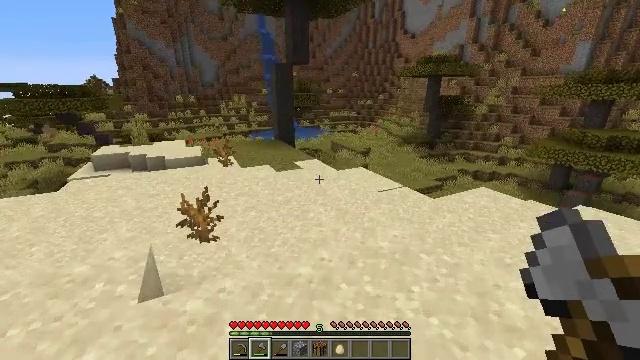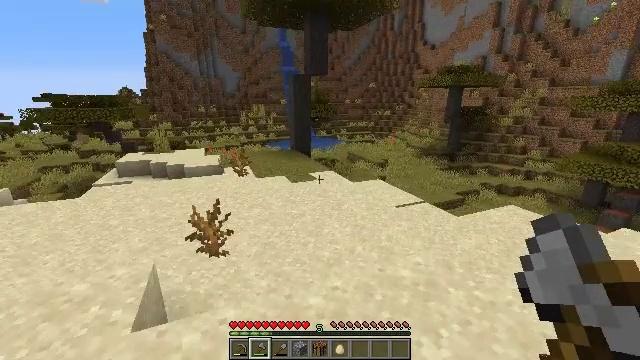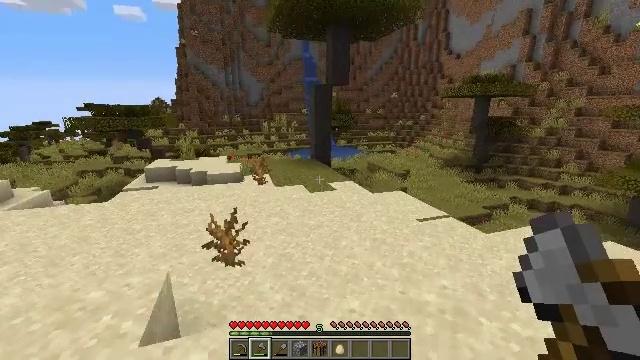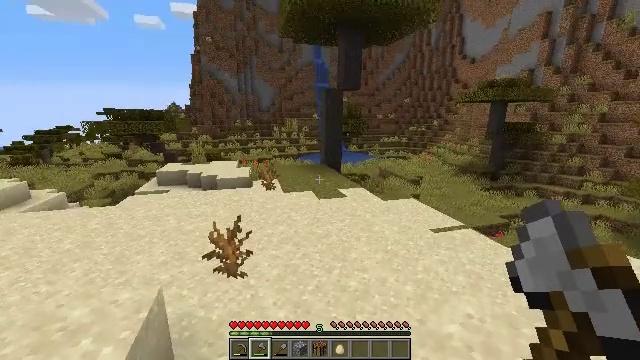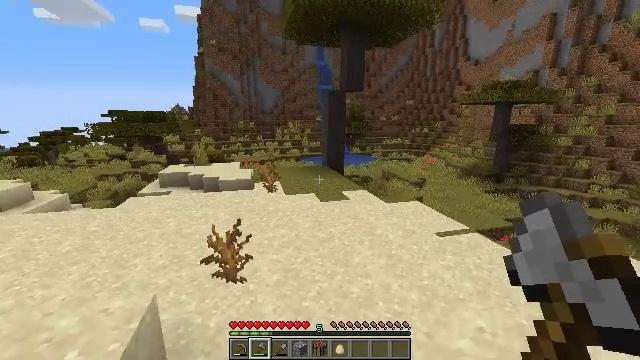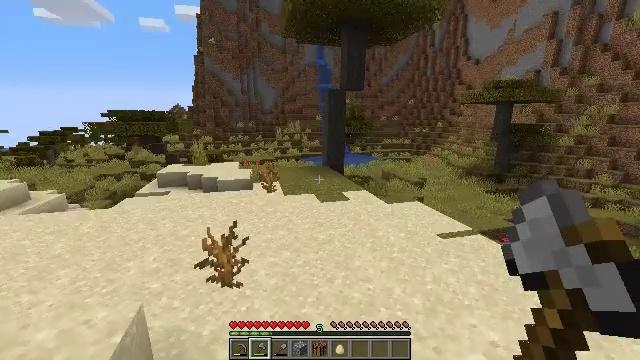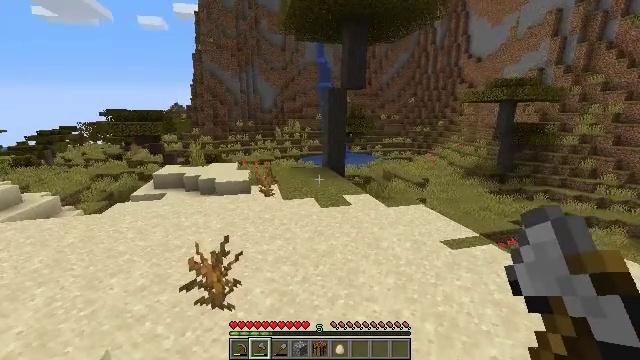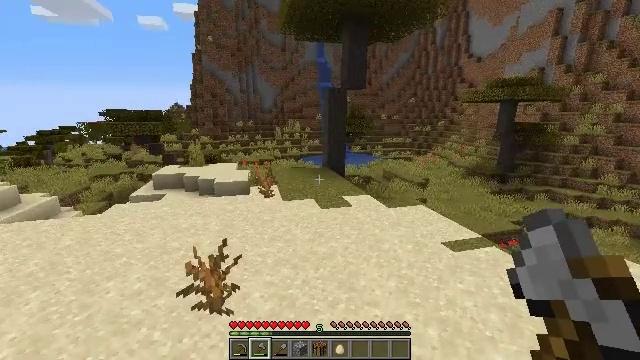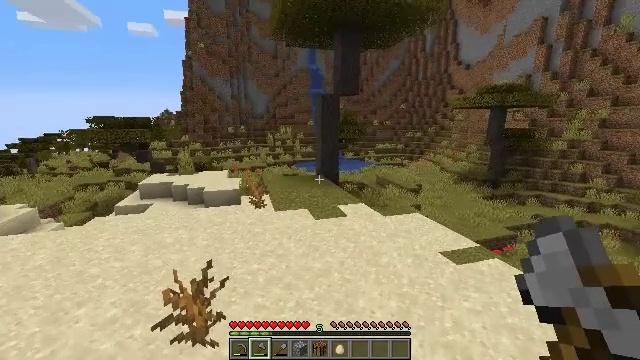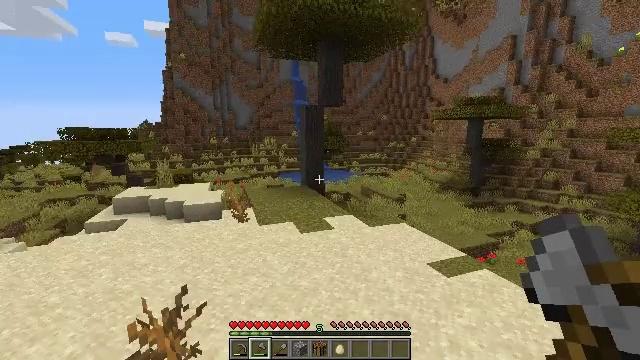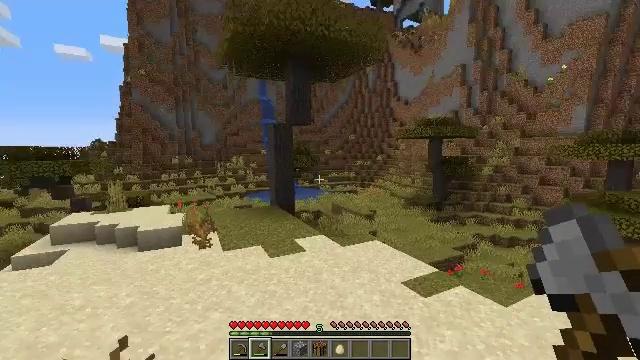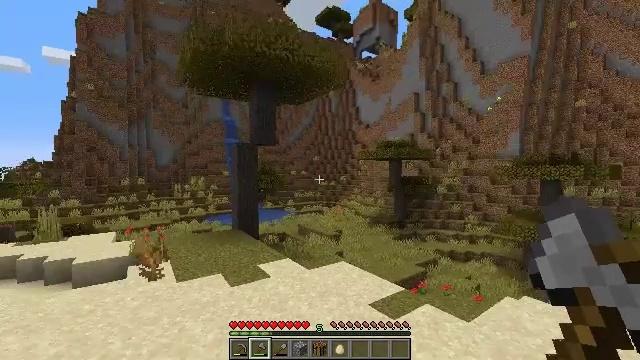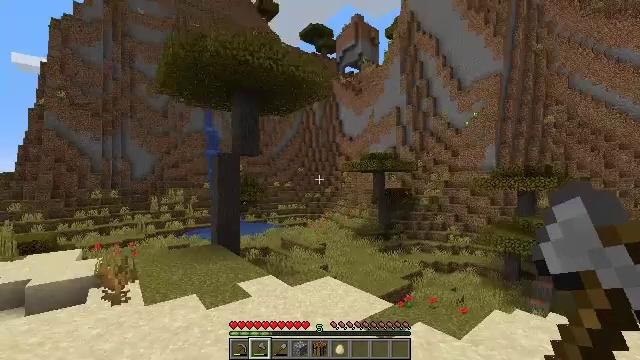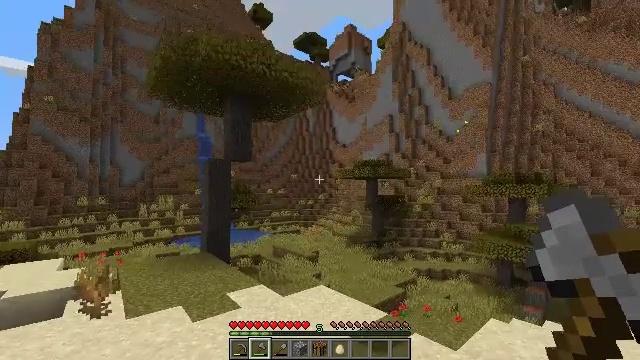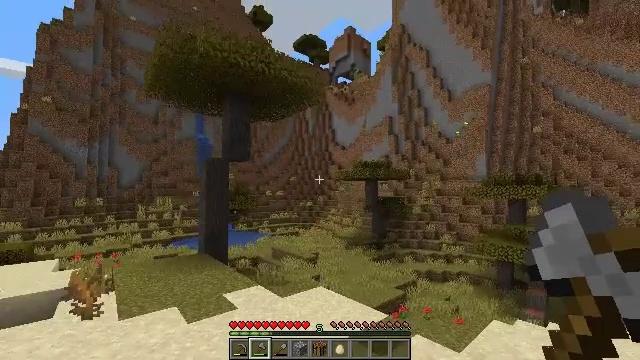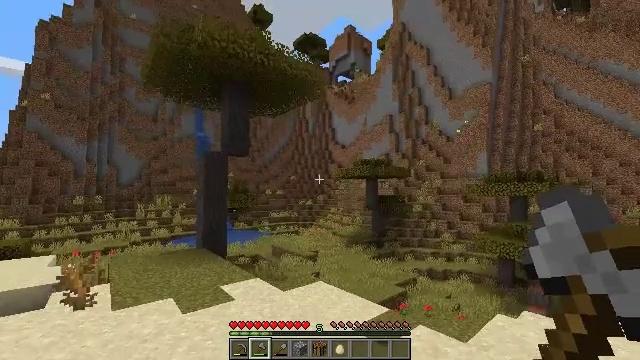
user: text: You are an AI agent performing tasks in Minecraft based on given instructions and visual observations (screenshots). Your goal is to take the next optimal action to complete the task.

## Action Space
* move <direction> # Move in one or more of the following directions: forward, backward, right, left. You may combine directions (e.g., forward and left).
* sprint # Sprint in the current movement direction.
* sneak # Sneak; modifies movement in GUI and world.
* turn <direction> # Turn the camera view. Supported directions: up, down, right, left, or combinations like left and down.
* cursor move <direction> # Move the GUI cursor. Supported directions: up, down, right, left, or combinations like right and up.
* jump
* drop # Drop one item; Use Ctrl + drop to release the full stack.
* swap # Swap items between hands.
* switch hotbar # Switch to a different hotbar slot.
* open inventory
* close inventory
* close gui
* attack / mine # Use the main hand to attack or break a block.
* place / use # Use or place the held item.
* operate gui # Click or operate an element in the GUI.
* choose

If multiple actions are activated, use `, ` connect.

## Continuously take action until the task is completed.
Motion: motion action
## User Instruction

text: Break the coarse dirt block.
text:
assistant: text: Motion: move forward, turn left and up
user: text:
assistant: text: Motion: move forward, turn left and up
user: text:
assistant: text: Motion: move forward, turn left
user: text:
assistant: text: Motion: move forward
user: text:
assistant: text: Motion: move forward
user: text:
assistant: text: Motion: move forward
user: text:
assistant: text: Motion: move forward
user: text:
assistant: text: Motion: move forward, turn right and up
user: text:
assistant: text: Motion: move forward, turn right and up
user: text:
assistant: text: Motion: move forward, turn right and up
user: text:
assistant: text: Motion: move forward, turn right and up
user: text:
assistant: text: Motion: move forward, turn right and up
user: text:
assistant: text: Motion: move forward, turn right and up
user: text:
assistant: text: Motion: move forward
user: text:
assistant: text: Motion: no_op
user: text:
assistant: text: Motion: no_op
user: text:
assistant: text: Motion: no_op
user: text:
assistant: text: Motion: no_op
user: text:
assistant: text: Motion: turn right
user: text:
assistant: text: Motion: turn right
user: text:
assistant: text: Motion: turn right
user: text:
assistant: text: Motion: turn right
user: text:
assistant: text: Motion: no_op
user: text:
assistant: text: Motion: no_op
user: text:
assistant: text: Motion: no_op
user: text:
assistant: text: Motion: no_op
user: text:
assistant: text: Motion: turn right
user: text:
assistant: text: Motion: turn right and down
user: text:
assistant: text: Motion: turn right and down
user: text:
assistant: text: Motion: turn right and down